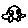
Label: car